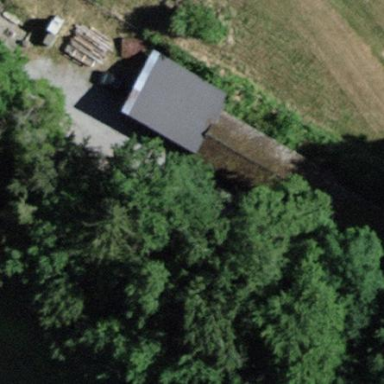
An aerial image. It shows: View of roof of building.